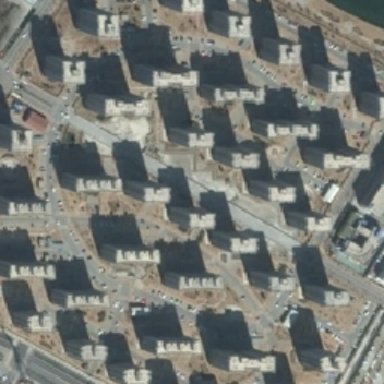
Two blocks of high-rise housing threw shades into bare lands in the aisle .